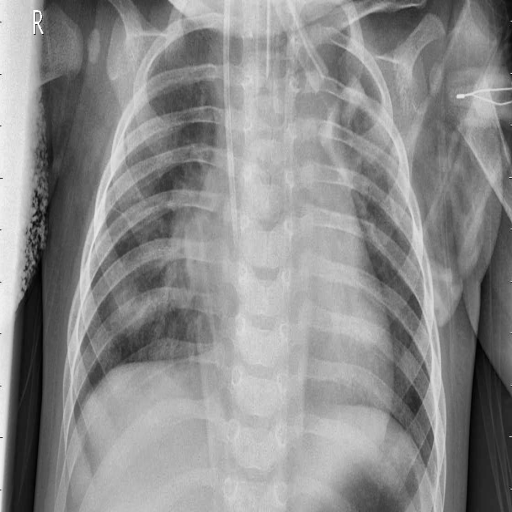
Finding: PNEUMONIA